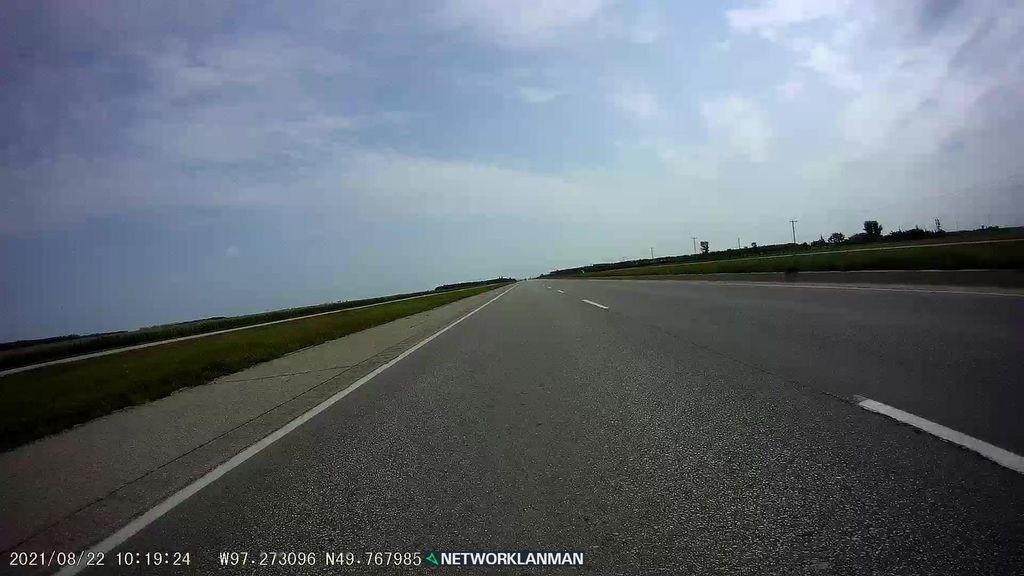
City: winnipeg